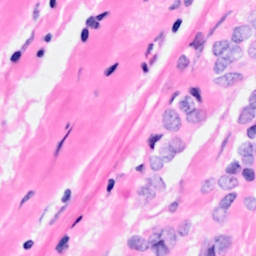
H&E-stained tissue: Breast